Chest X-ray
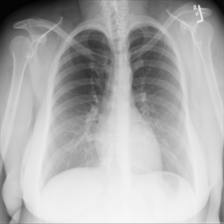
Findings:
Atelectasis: negative
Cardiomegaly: negative
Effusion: negative
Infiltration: negative
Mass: negative
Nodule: negative
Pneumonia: negative
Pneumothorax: negative
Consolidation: negative
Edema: negative
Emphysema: negative
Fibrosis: negative
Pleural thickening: negative
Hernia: negative